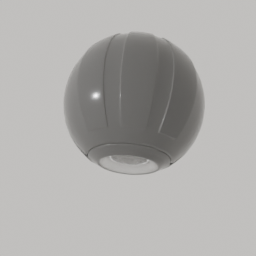
Label: electronics